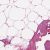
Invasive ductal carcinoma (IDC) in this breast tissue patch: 0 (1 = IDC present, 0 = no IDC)